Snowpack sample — Loveland Pass, Silver Plume, Colorado, USA (2/11/26, 12:00 PM MST)
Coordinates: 39.663, -105.886
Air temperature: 35 °F
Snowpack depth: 82 cm
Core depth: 20 cm
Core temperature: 17.6 °F
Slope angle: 13°, slope face: 12°
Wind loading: high
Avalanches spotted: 1
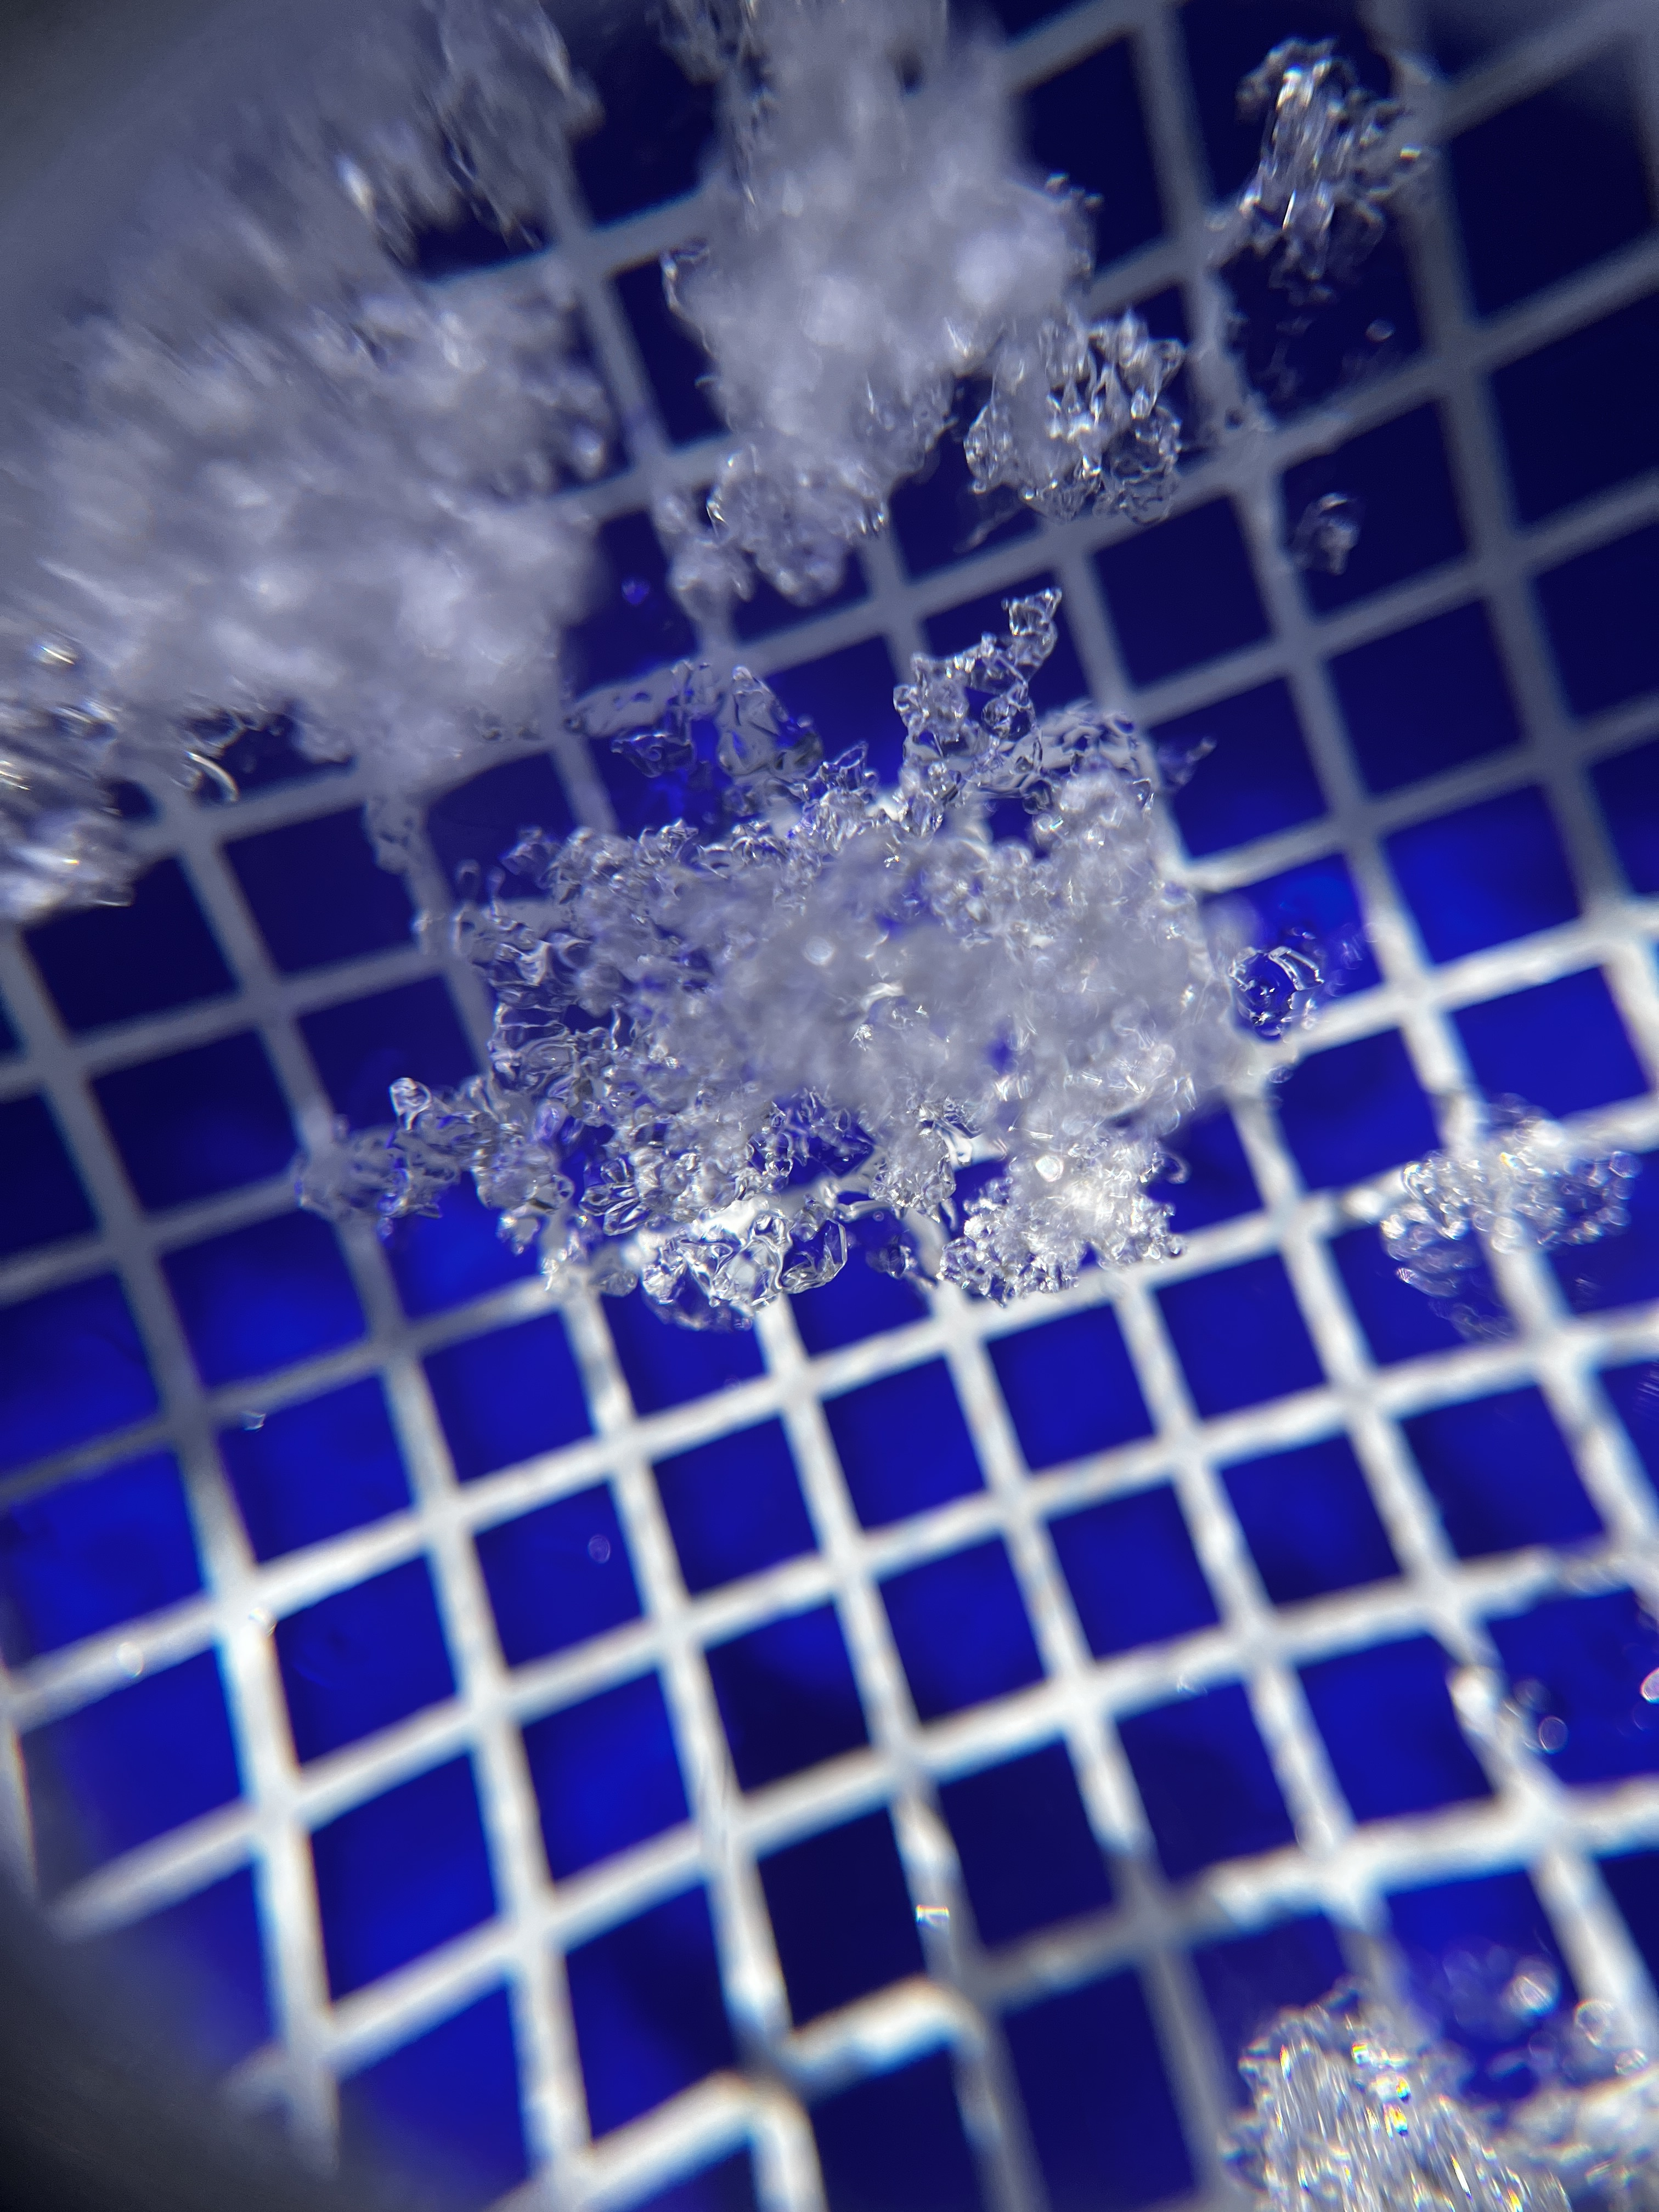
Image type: magnified_profile
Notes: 1 small avalanche spotted on the north side of the bowl, lots of wind loading